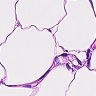
Metastatic tissue present: no